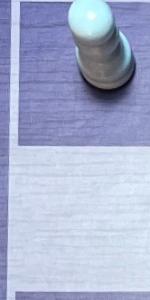
Label: Empty